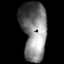
Tissue: lung
Cell type: Epithelial cells
Senescence score: 0.2283
Nuclear area (px): 1458
Mean DAPI intensity: 123.014